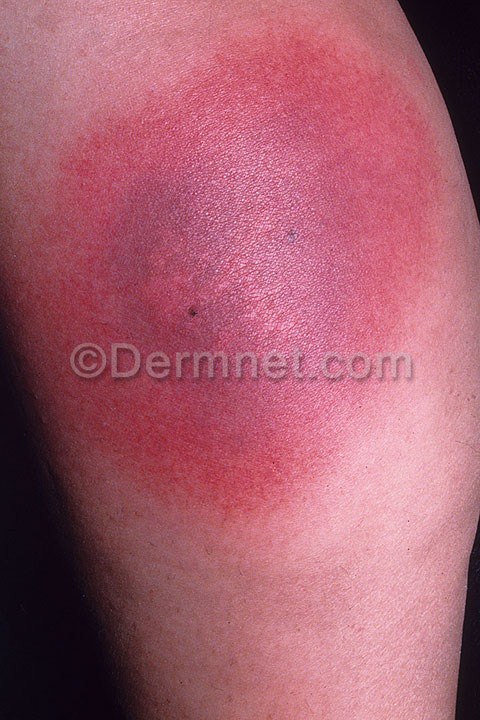
Disease: Exanthems and Drug Eruptions